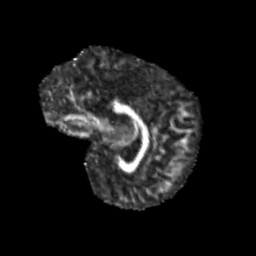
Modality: FA
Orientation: sagittal
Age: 10
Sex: female
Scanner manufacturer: siemens
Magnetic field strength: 3 T
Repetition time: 3.8 s
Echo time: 0.07 s